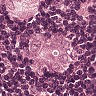
Metastatic tissue present: yes